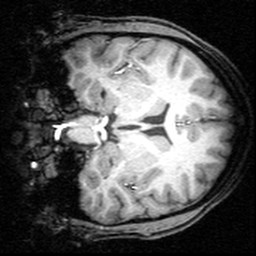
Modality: T1w
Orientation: coronal
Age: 20
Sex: female